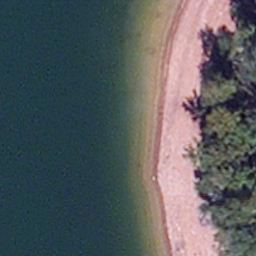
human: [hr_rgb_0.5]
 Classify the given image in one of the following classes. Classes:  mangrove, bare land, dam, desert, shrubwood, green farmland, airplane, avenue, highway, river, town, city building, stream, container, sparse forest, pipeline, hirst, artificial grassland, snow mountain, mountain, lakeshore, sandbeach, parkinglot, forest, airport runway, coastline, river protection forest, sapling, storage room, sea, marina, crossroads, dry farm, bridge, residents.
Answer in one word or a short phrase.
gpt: lakeshore